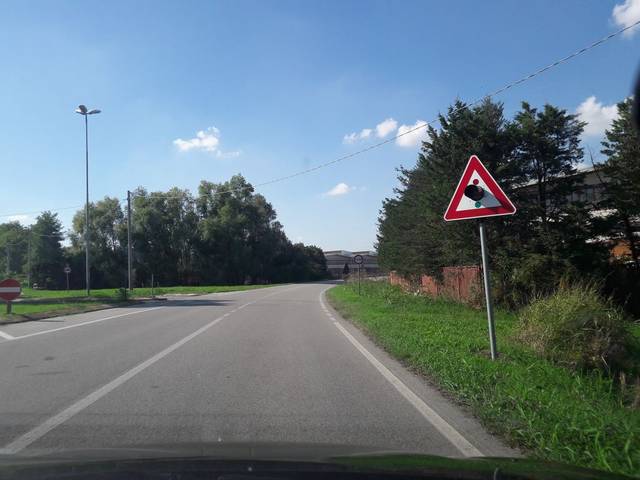
Region: Italy
Coordinates: 45.046, 11.868